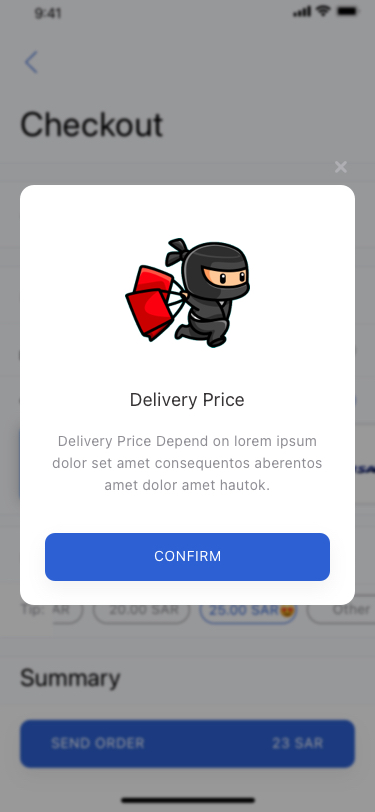
Text in this UI design:
Address :
Building 23, Apartment 4,
5952.Al Hareeg 16391, Riyadh
Payment Method :
Credit Card
Cash
Credit Card
+ Add new card
99** **** **** **55 Mostafa Metwally Ibrahim
06/23
Enter Coupon :
15.00 SAR
20.00 SAR
25.00 SAR😍
Other
Tip:
FREE25
Estimated Cost:
23 SAR
Delivery Cost:
15 SAR
Tip:
0 SAR
Coupon:
10 SAR
Summary
Checkout
SEND ORDER
23 SAR
Delivery Price
Delivery Price Depend on lorem ipsum
dolor set amet consequentos aberentos
amet dolor amet hautok.
CONFIRM